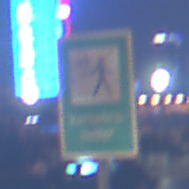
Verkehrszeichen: Verkehrshelfer
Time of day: Night
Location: Outdoor (Urban)
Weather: PartlyCloudy
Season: NotSpecified
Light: Natural